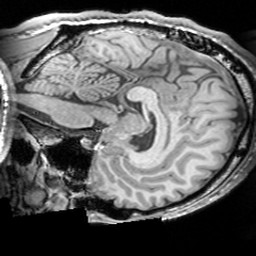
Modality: T1w
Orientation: sagittal
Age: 21
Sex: male
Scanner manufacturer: siemens
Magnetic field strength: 3 T
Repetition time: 1.63 s
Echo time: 0.00311 s